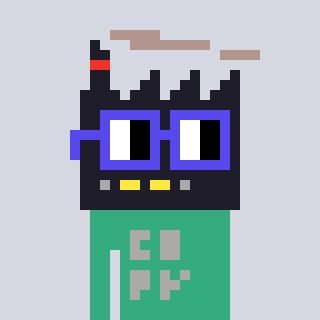
a pixel art character with square blue glasses, a factory-shaped head and a teal-colored body on a cool background